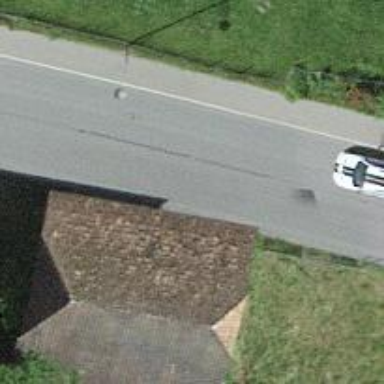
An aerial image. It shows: Rural barn.